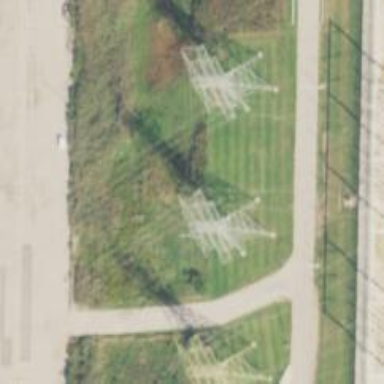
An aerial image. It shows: Lattice structure tower used for power distribution.